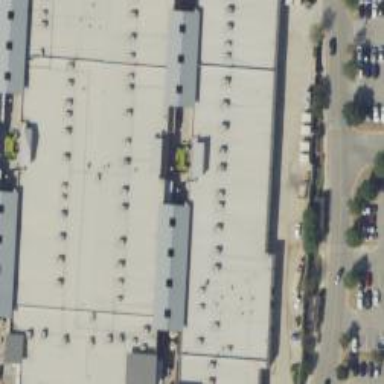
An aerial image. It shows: Mall building.